Question: Need to add "publish" feature to the page editor, item editing section. (Under the "More" section would be ideal). How can I do this?

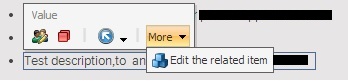
Answer: First you need to create a command class. The simplest version would be:
'''
using System;
using Sitecore.Shell.Applications.WebEdit.Commands;
using Sitecore.Shell.Framework;
using Sitecore.Shell.Framework.Commands;
namespace my.assembly.namespace
{
[Serializable]
public class Publish : WebEditCommand
{
public override void Execute(CommandContext context)
{
if (context.Items.Length != 1)
return;
Items.Publish(context.Items[0]);
}
}
}
'''
Register new command in 'Sitecore.config' (or 'Commands.config'):
'''
<configuration>
<sitecore>
<commands>
<command name="my:publish" type="my.assembly.namespace.Publish,my.assembly"/>
</commands>
</sitecore>
</configuration>
'''
Then:
1. Login to Sitecore Desktop
2. Switch database to core
3. Duplicate /sitecore/content/Applications/WebEdit/Common Field Buttons/Edit related item
4. Rename new item to Publish related item
5. Set Click property of this item to my:publish
6. Change other properties of the item (Header, Icon, Tooltip)
7. Switch database back to master
8. Open Page Editor and test the new command (it should open the standard publishing popup with the related item ID as a parameter in URL).